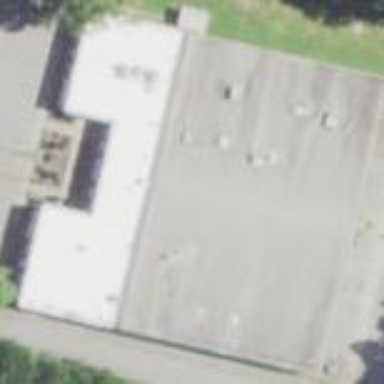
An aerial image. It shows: Commercial building.